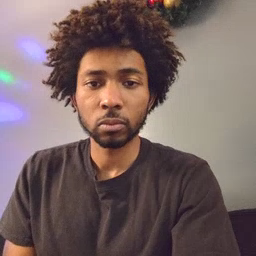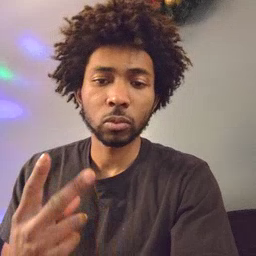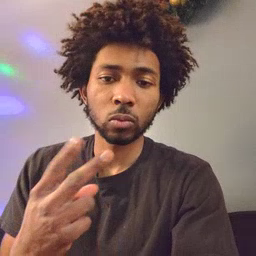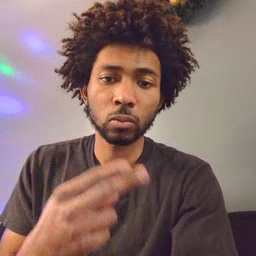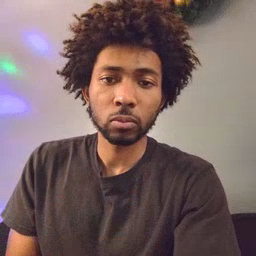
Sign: cut